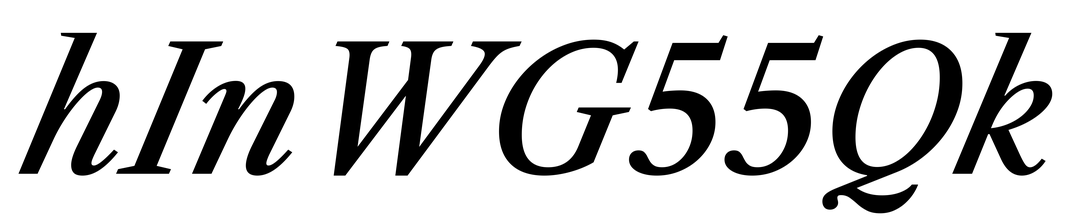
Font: LibreCaslonText-Italic_Medium_Italic